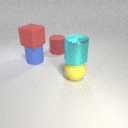
large blue rubber cylinder below large red rubber cube